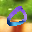
Label: 0